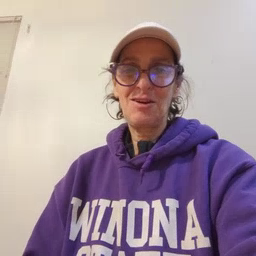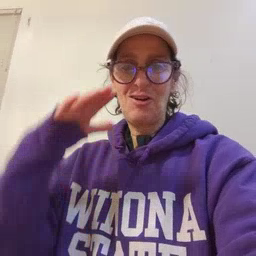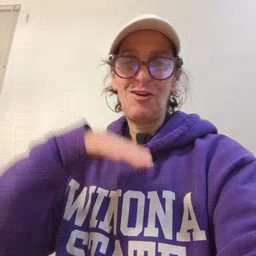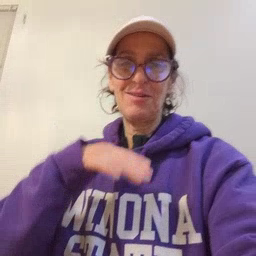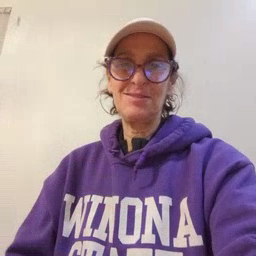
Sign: on